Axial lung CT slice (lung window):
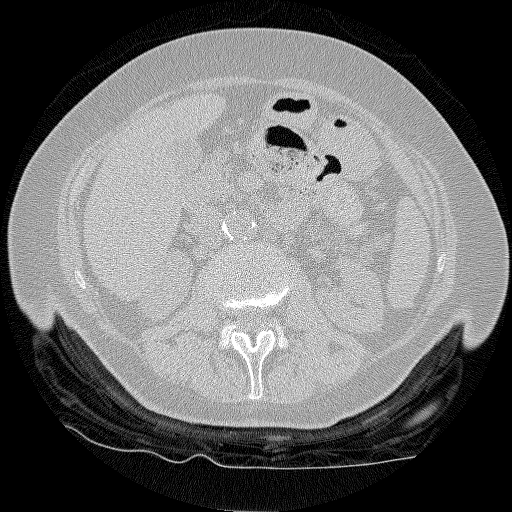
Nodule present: no